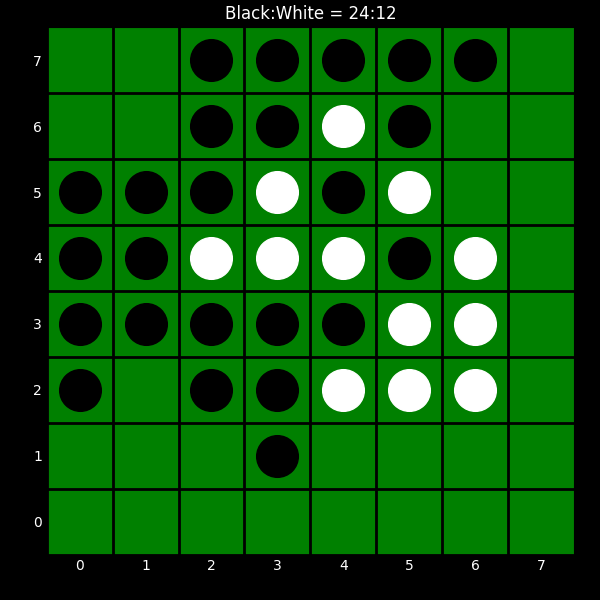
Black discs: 24
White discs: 12